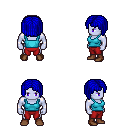
a pixel art fantasy rpg character, male body template, dark elf, purple skin, teal pirate shirt, red pants, blue pageboy hairstyle, brown shoes, four views (front, back, left, right), 2x2 character sprite sheet, small pixel art, hard edges, no anti-aliasing